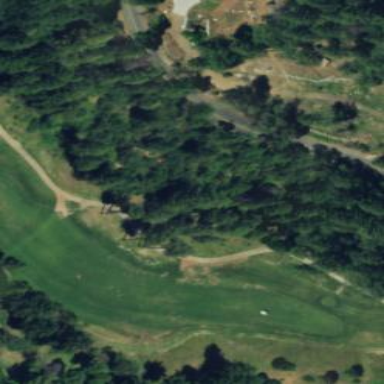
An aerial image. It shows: Rough area in golf course.